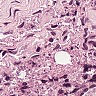
Metastatic tissue present: no